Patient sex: M
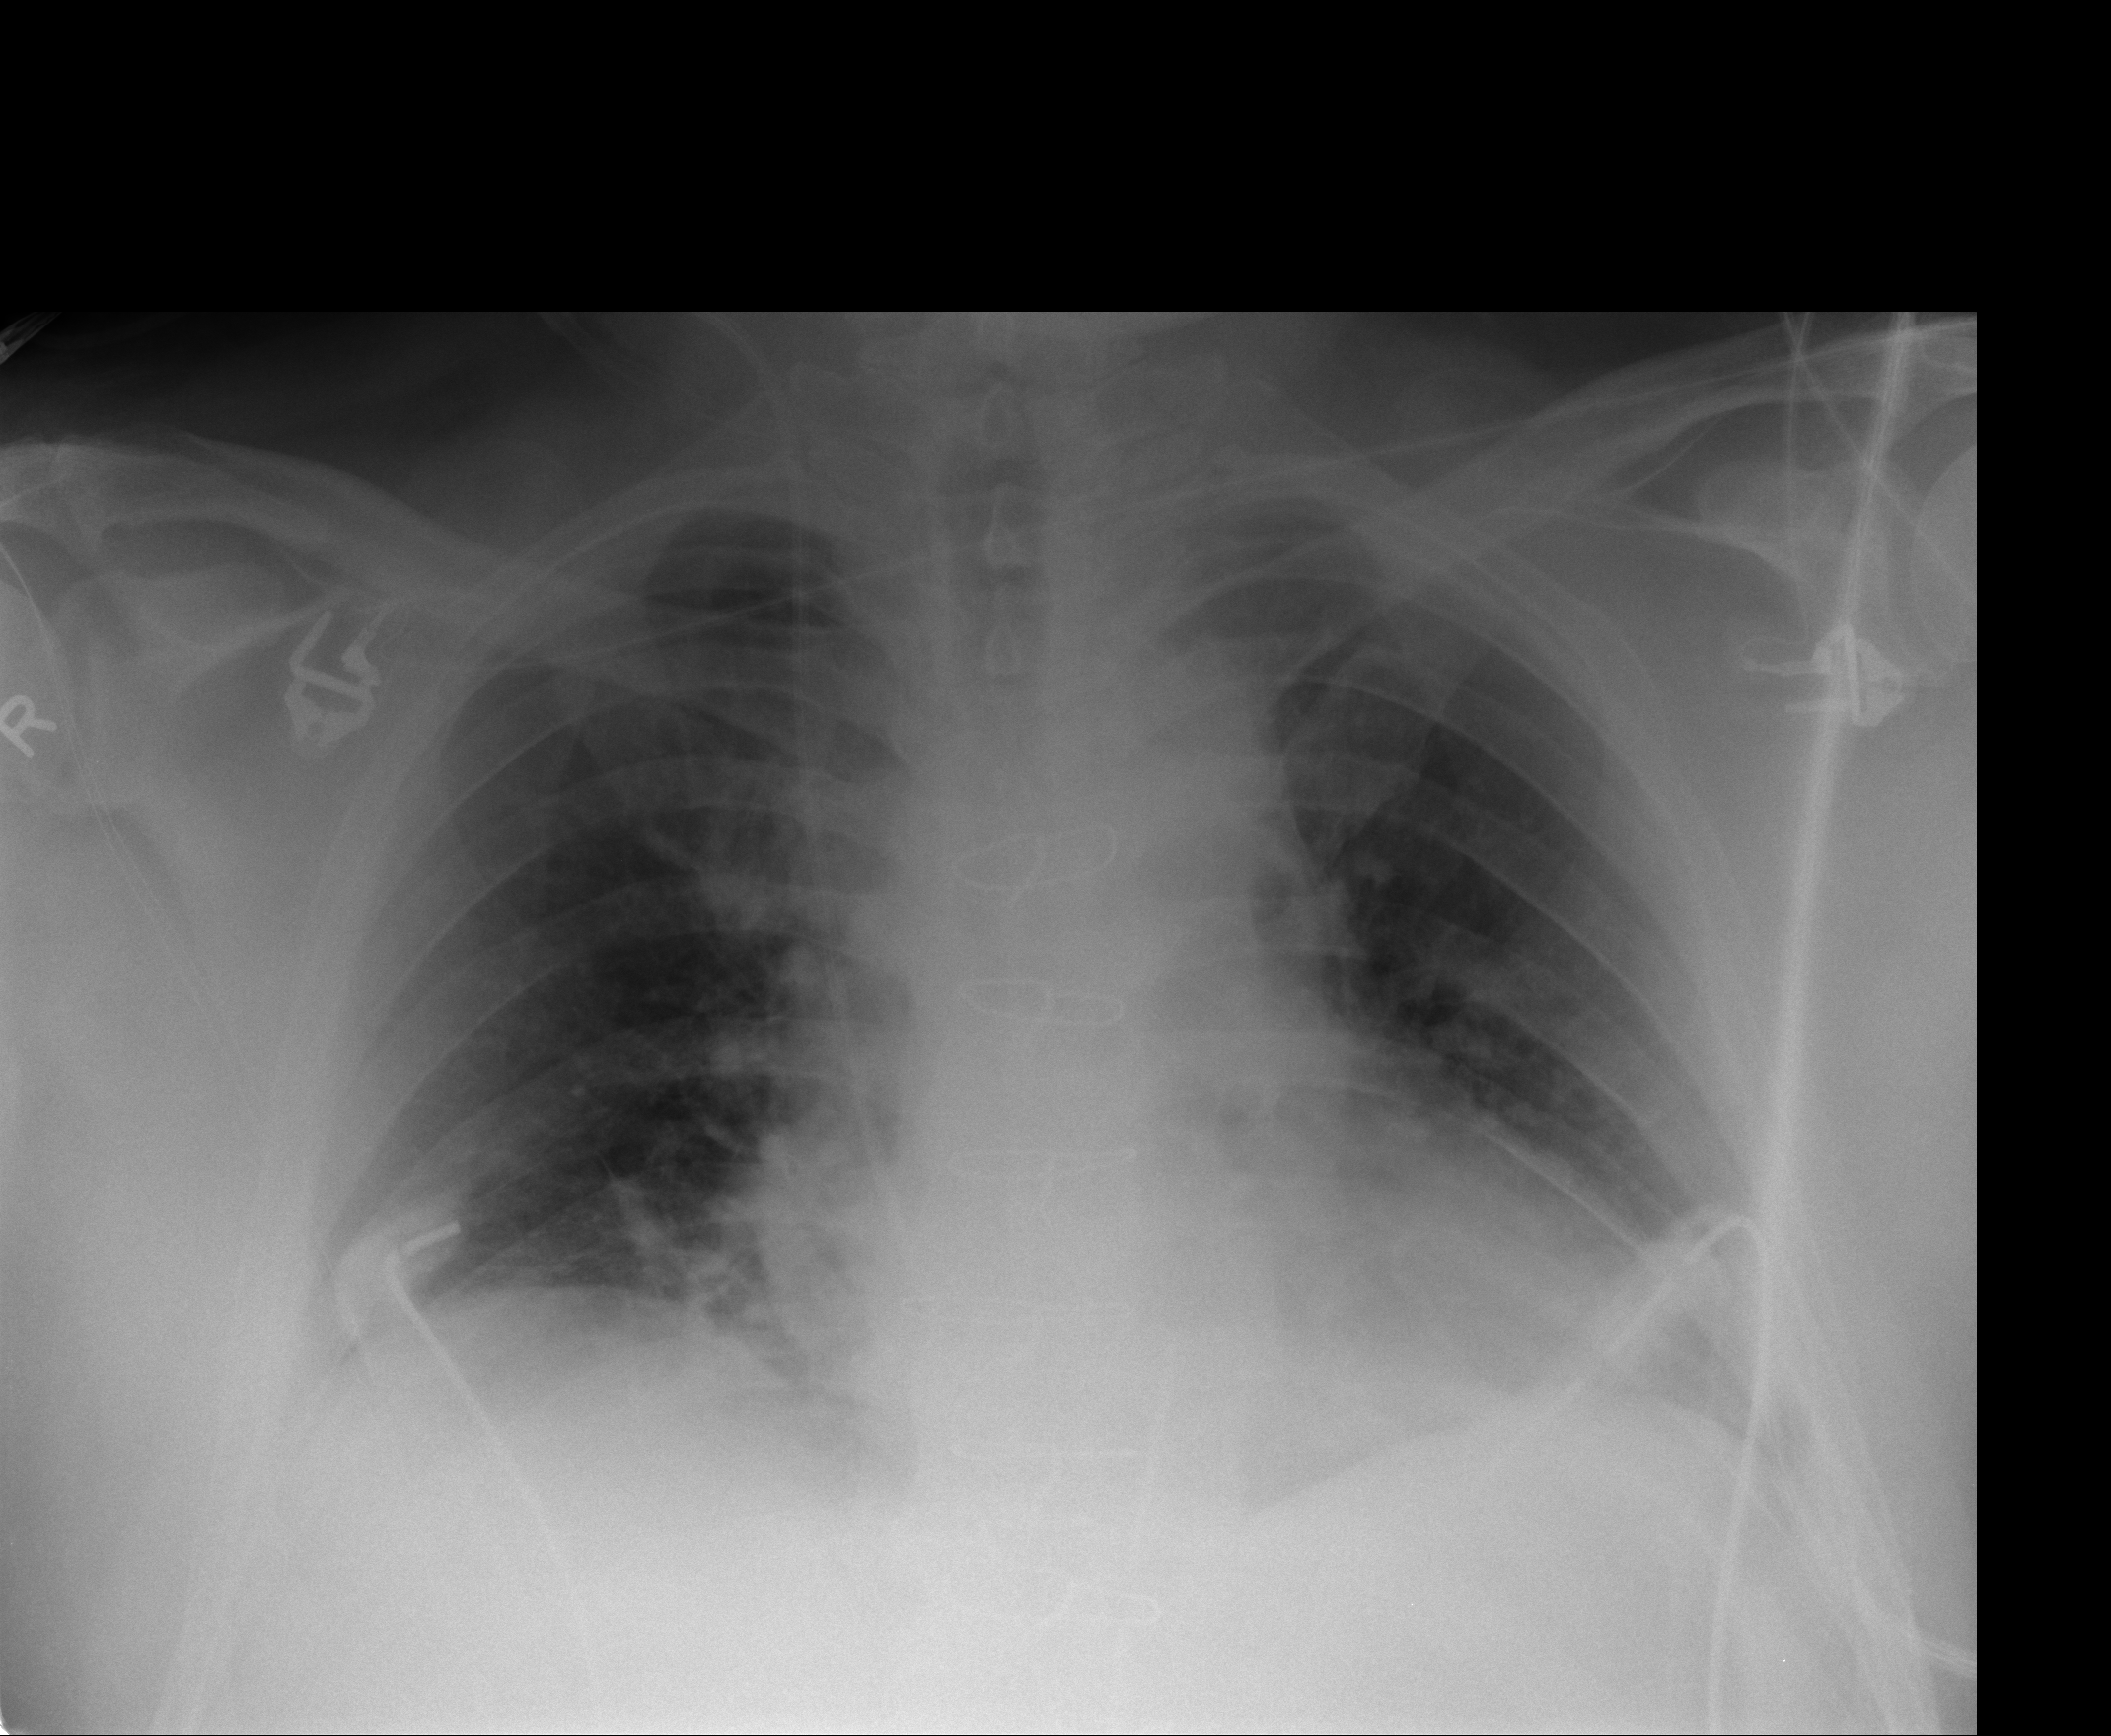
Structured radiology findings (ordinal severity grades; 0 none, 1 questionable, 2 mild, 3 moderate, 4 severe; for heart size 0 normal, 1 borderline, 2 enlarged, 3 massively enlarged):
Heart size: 0
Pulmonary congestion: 2
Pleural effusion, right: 1
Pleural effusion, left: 2
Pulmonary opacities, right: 0
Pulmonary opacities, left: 0
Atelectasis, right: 2
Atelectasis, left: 2